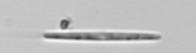
Label: pennate